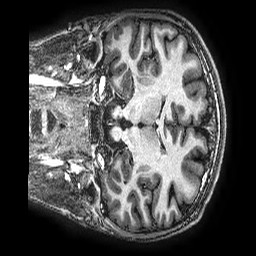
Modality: T1w
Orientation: coronal
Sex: male
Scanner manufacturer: ge
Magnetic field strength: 3 T
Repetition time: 0.00766 s
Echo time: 0.003476 s